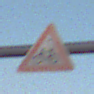
Verkehrszeichen: RadverkehrRechts
Umgebung: Outdoor, Nature
Tageszeit: SunriseSunset
Wetter: Clear
Licht: Natural
Jahreszeit: NotSpecified
Kontrast: LowContrast